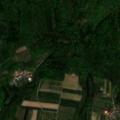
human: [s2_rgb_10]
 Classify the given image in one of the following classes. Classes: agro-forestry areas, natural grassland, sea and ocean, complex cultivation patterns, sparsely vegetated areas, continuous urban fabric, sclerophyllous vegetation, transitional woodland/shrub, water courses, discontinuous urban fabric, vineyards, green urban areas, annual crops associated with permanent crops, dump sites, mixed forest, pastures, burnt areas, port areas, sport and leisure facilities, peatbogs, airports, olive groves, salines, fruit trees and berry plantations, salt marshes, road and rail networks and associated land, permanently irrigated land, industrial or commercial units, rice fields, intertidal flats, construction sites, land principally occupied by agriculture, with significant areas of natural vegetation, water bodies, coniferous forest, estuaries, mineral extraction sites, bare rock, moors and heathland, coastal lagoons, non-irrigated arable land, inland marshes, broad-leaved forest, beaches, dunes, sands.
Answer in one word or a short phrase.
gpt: non-irrigated arable land, complex cultivation patterns, broad-leaved forest, mixed forest